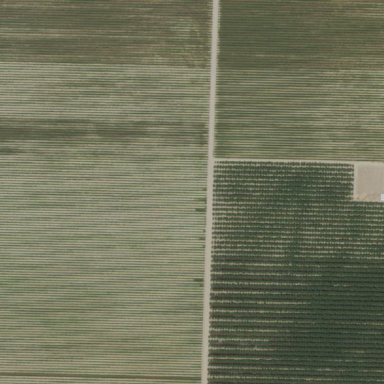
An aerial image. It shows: Vineyard with grape crops.